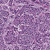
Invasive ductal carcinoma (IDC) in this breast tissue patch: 1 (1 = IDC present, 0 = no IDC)